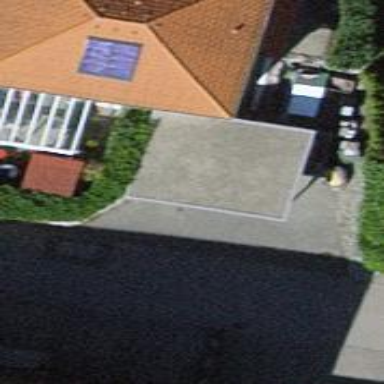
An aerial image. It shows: Carport with silver roof.